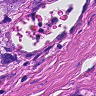
Metastatic tissue present: yes